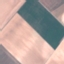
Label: AnnualCrop